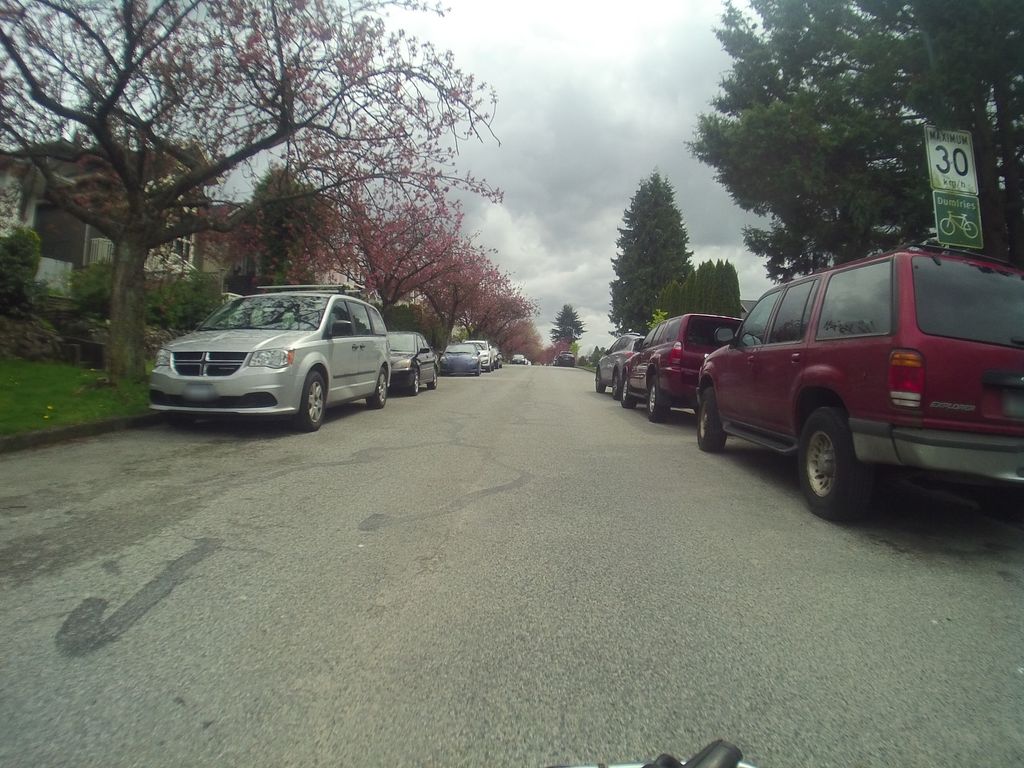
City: vancouver